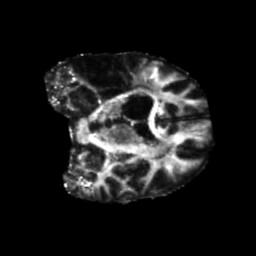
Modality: FA
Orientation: coronal
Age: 39
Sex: male
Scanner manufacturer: siemens
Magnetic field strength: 3 T
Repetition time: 5.25 s
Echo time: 0.08 s